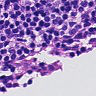
Metastatic tissue present: no